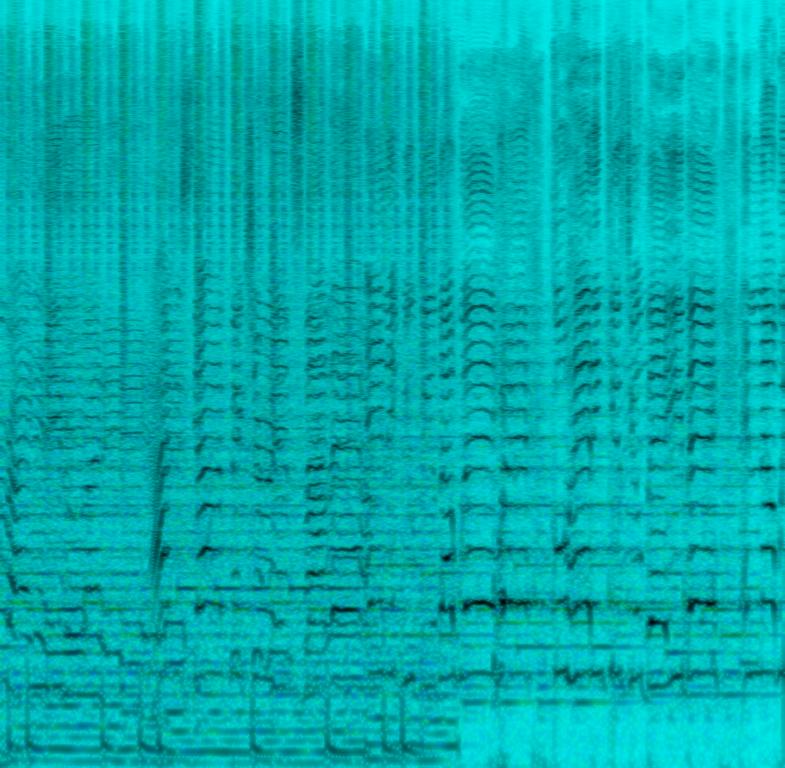
Heavily processed girl band with multiple female singers in a pop or R&B style, using autotune, vocal hocketing, and melisma with multiple synthesizers accompanying.